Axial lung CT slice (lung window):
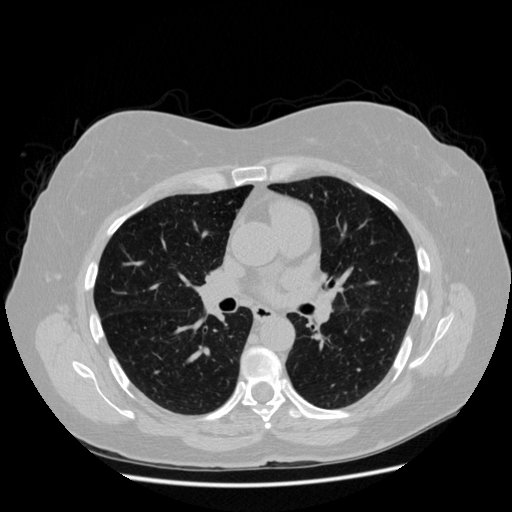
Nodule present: no